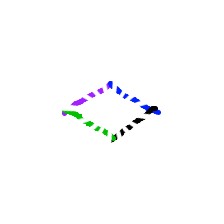
Shape: rhombus